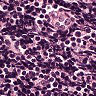
Metastatic tissue present: no